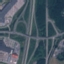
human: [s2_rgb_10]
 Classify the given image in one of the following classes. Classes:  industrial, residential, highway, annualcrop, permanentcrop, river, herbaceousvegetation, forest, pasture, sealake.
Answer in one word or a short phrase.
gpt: Highway